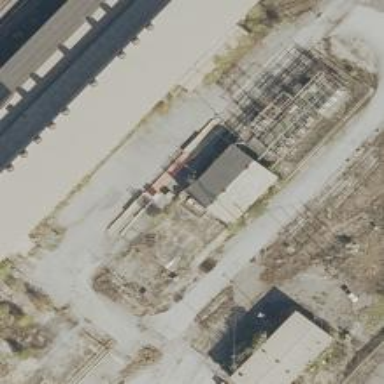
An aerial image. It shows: Weighbridge facility.